Interaction volume radius: 5 \u00c5
Interaction volume height: 10 \u00c5
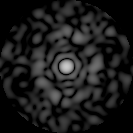
Disorder parameter: 0.7893